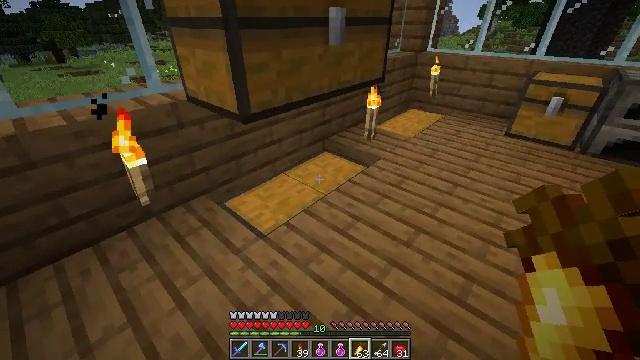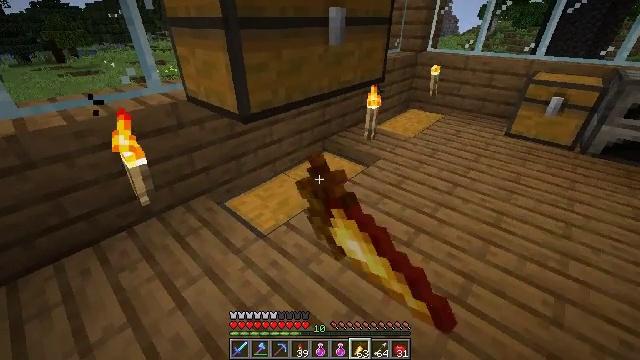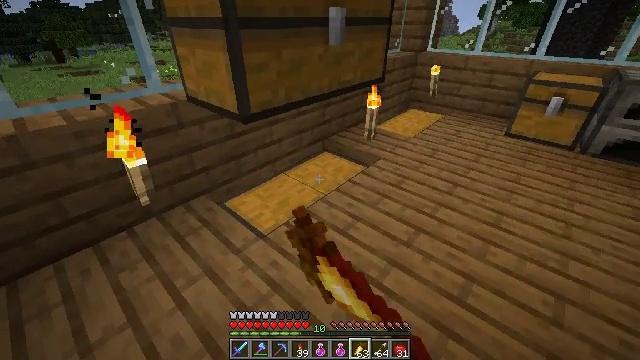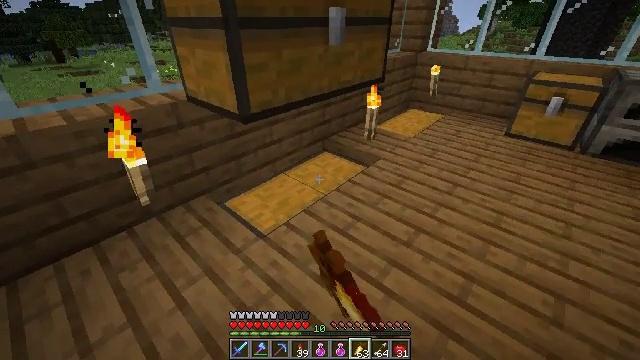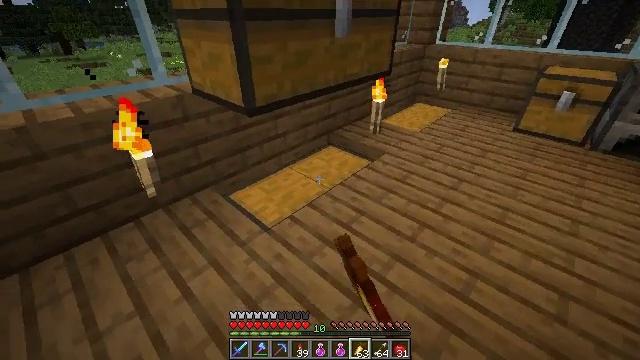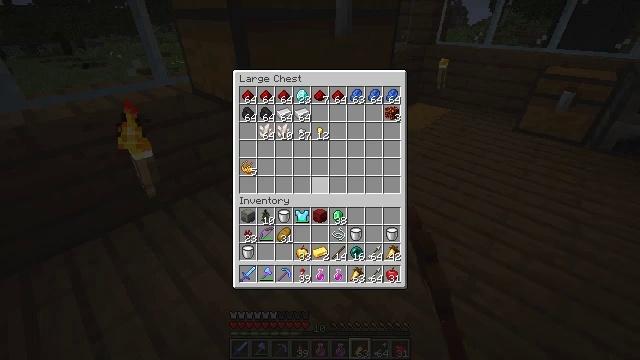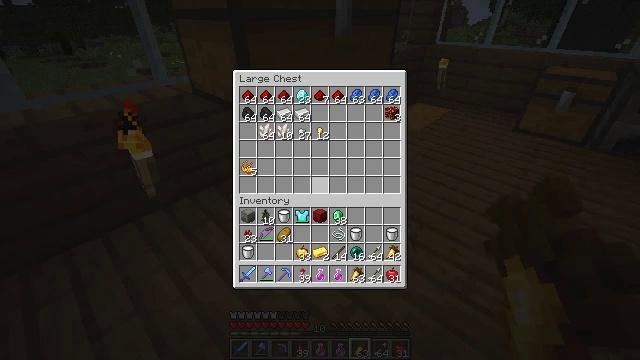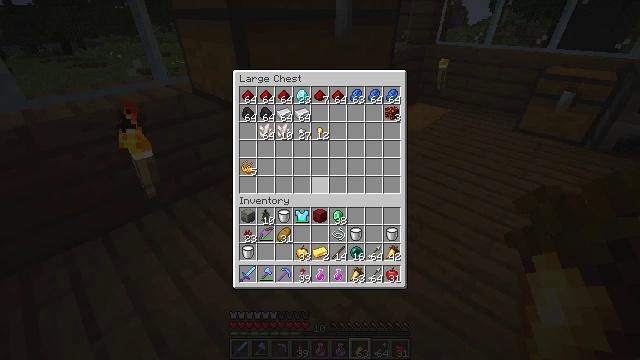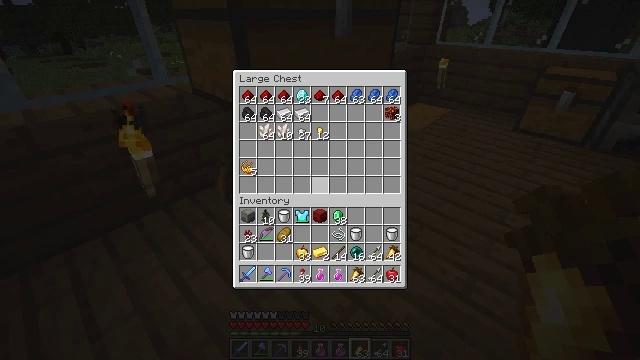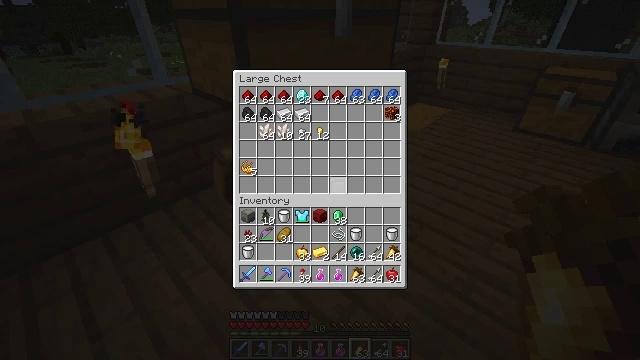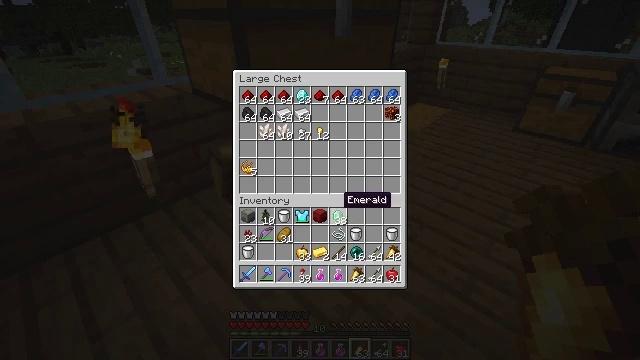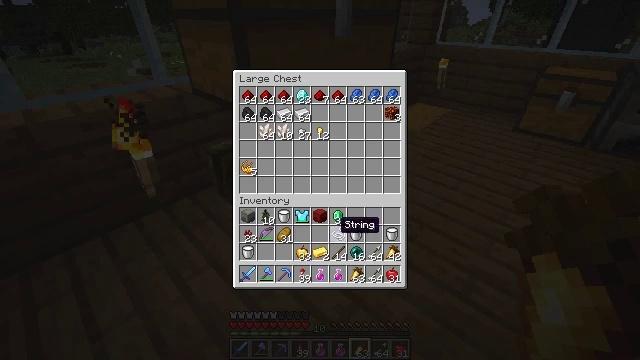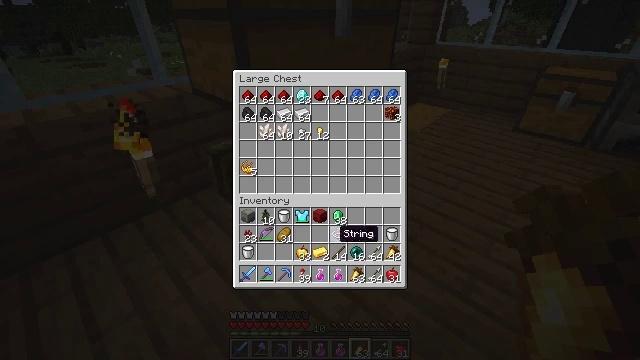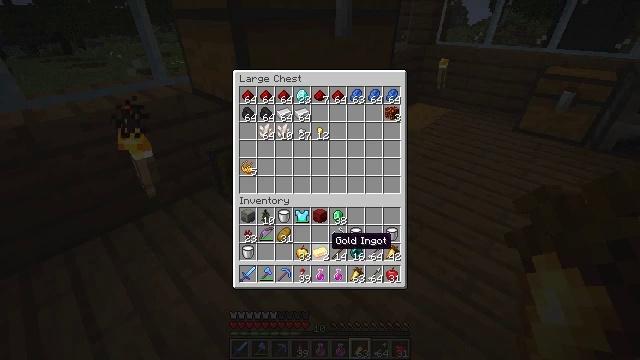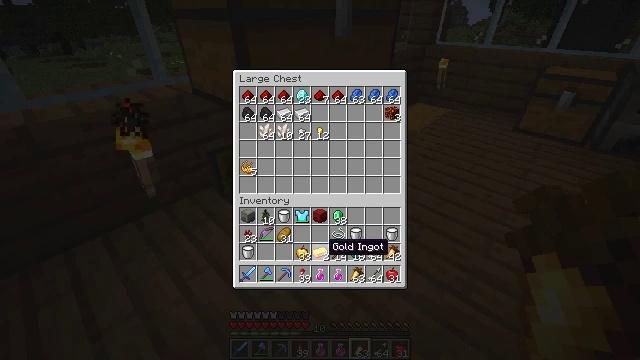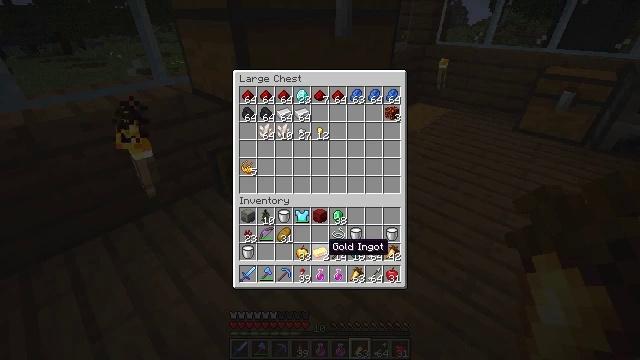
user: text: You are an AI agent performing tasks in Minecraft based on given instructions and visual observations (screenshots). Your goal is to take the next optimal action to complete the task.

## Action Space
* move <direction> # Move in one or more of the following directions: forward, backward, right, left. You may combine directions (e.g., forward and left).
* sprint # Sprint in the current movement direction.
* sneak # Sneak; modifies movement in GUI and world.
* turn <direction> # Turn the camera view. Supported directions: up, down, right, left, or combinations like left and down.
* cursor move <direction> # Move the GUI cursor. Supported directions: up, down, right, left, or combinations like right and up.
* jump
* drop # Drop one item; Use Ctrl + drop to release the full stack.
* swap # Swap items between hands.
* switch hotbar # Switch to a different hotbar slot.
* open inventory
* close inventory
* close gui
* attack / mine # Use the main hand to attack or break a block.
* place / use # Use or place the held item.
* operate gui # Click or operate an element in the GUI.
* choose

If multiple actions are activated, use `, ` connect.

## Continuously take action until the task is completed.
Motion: motion action
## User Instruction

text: Remove a spruce sapling from the inventory.
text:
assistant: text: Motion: use / place
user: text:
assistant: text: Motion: use / place
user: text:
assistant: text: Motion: use / place
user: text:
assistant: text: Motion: turn left and down
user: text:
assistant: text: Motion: no_op
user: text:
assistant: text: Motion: no_op
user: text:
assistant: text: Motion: no_op
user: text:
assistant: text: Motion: no_op
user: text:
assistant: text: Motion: cursor move right
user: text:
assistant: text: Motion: cursor move down
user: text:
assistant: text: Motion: cursor move down
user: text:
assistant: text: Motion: cursor move down
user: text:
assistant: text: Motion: cursor move left and down
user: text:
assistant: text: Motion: no_op
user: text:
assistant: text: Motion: no_op
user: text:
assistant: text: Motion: no_op
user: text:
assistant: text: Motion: no_op
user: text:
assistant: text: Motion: no_op
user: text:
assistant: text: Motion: no_op
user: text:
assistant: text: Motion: no_op
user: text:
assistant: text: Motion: no_op
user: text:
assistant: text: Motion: no_op
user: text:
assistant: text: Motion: no_op
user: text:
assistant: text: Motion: no_op
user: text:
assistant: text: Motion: operate gui
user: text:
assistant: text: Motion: operate gui
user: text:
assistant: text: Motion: no_op
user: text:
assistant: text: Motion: cursor move up
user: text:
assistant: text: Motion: no_op
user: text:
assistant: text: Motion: no_op